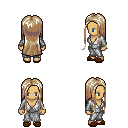
a pixel art fantasy rpg character, female body template, human, tanned skin, white robe, metal pants, white blonde extra-long hairstyle, bracelets, brown slippers, four views (front, back, left, right), 2x2 character sprite sheet, small pixel art, hard edges, no anti-aliasing